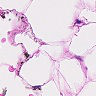
Metastatic tissue present: no